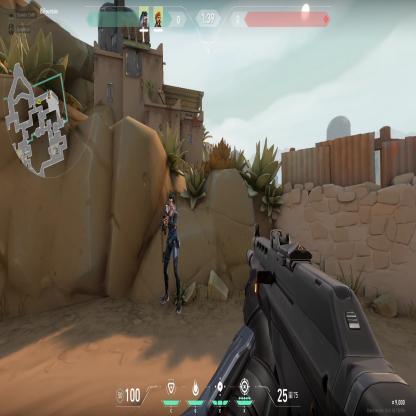
Label: teammate